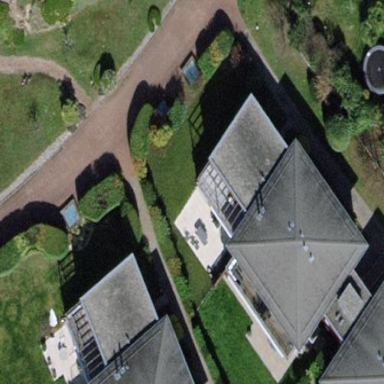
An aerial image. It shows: Residential garden.